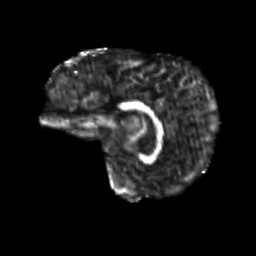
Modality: FA
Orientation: sagittal
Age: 10
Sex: male
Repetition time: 9.512 s
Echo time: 0.089 s